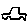
Label: car